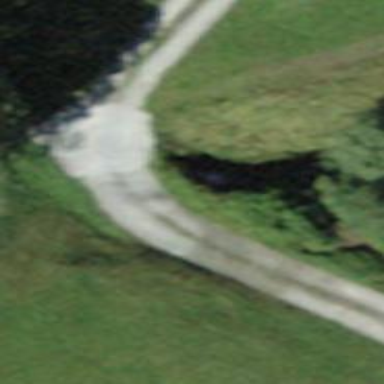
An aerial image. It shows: Culvert tunnel.